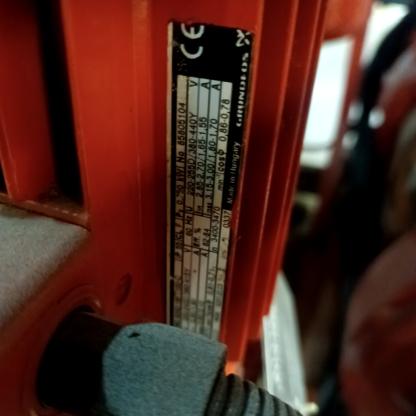
Klasa: tabliczka-znamionowa